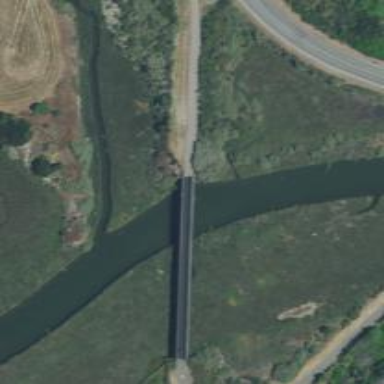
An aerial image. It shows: Bridge over cycleway.